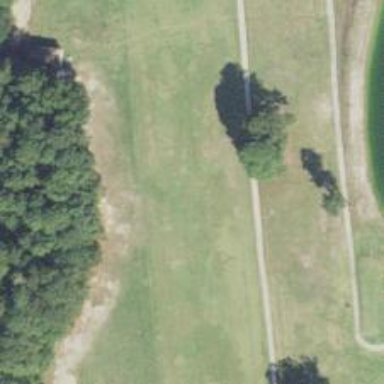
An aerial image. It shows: View of golf hole.